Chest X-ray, PA view. Patient: 39 years old, sex F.
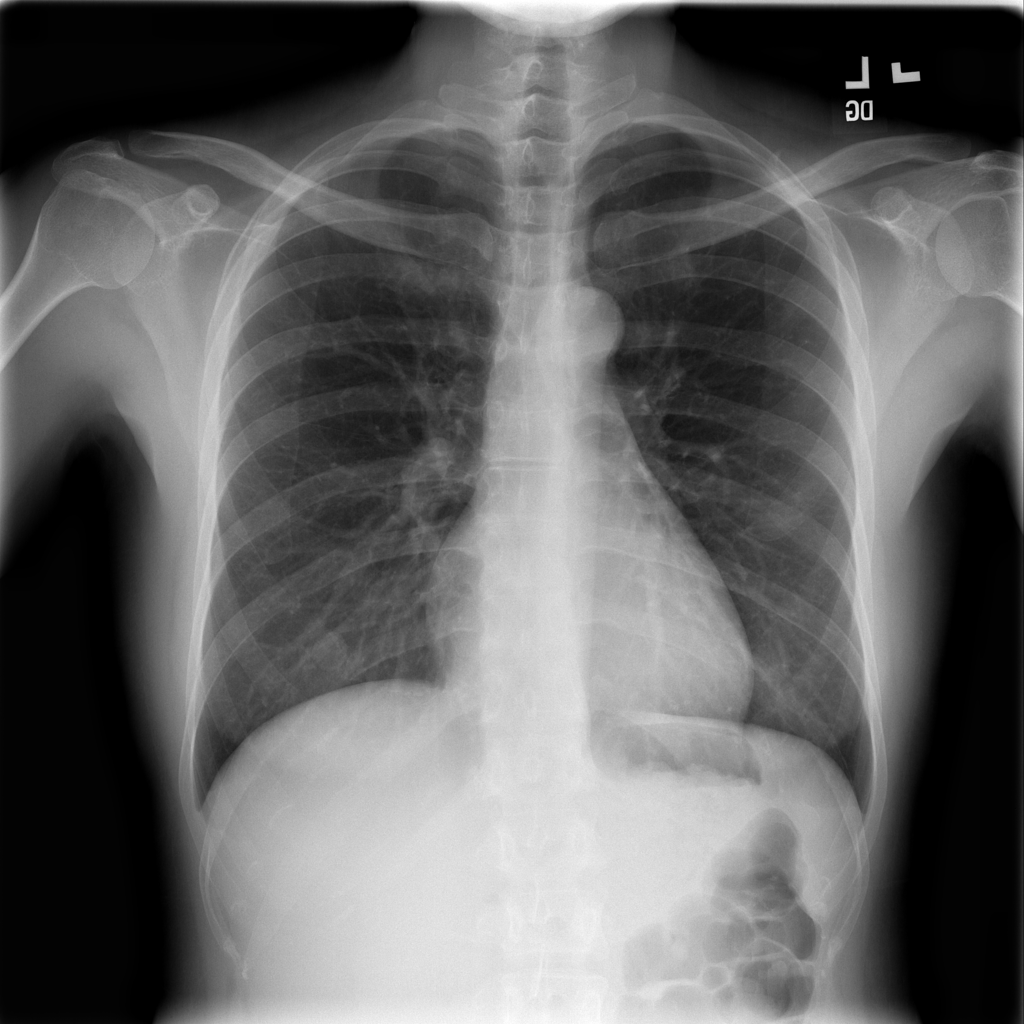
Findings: No Finding